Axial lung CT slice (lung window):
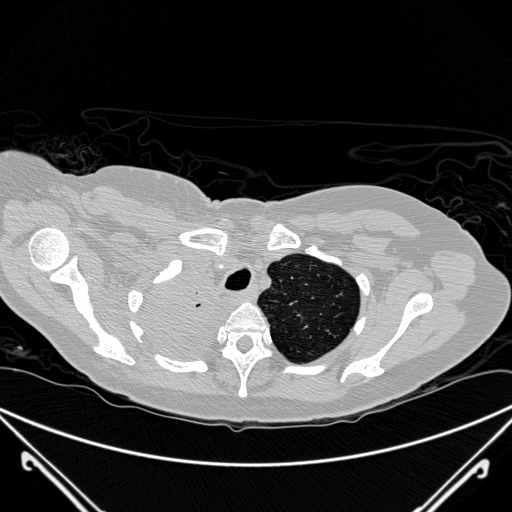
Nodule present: no